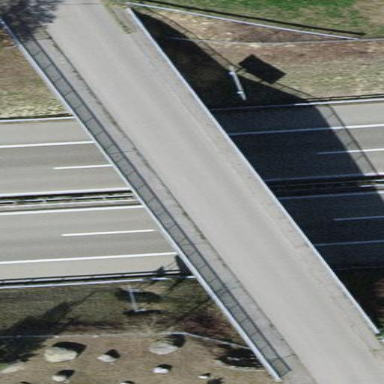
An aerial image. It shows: Man-made bridge.